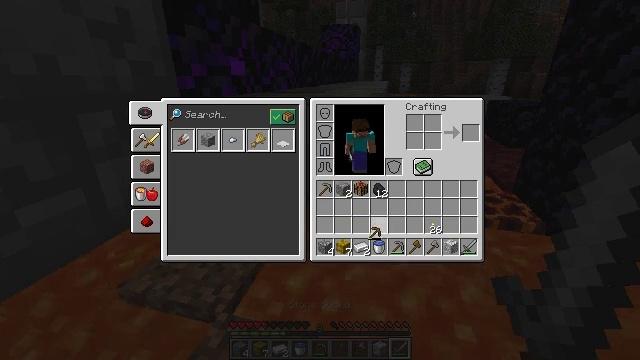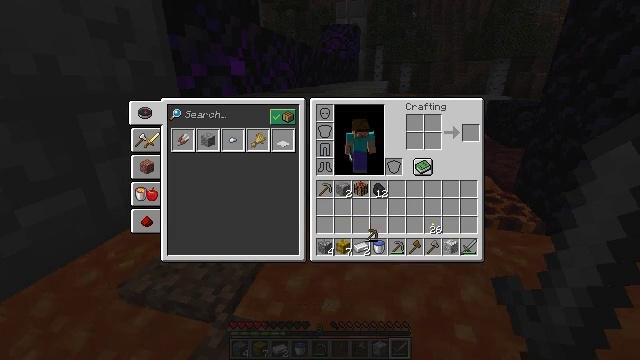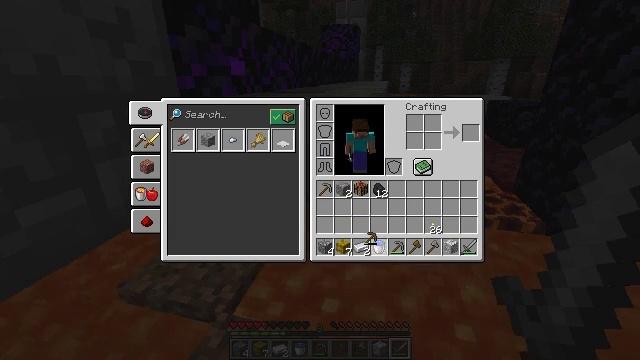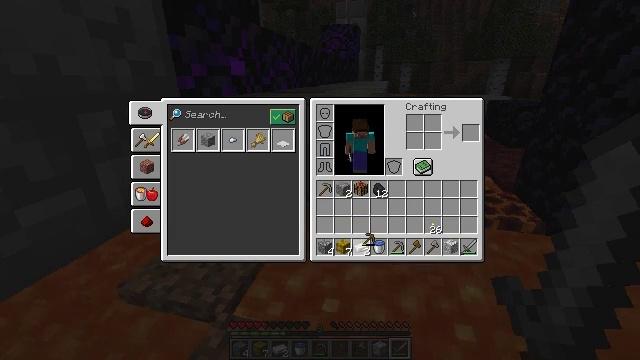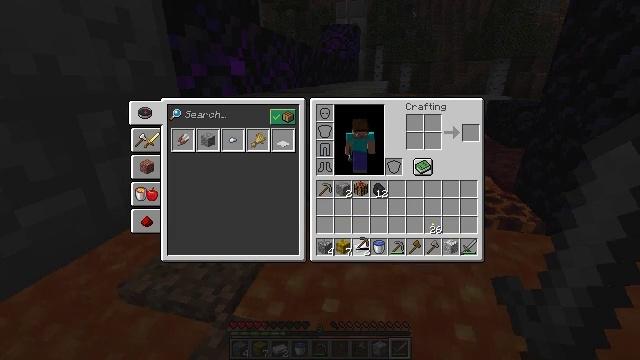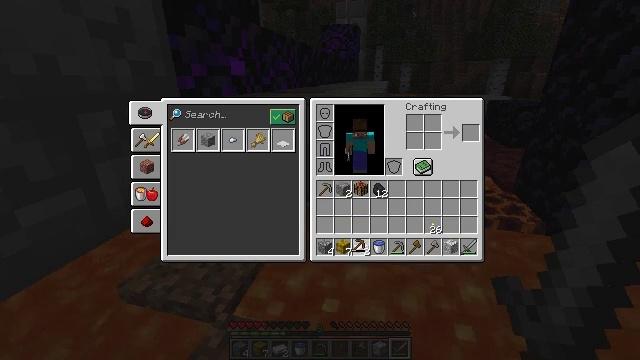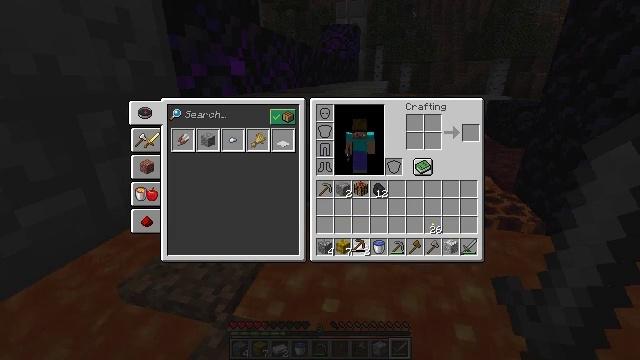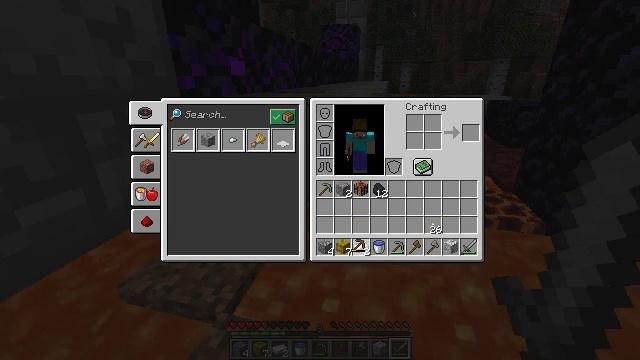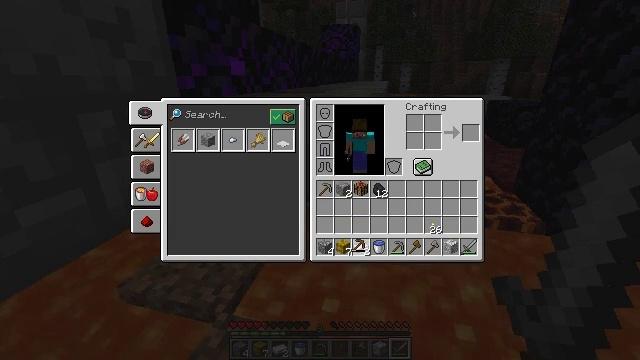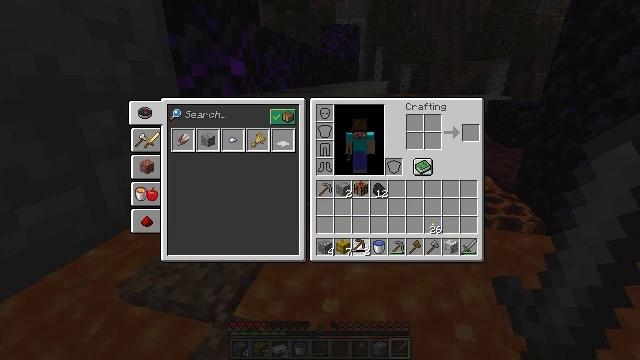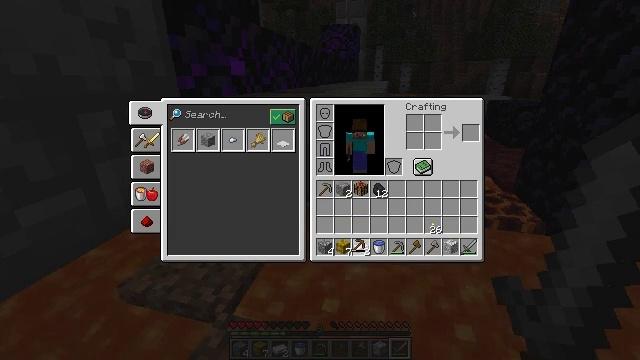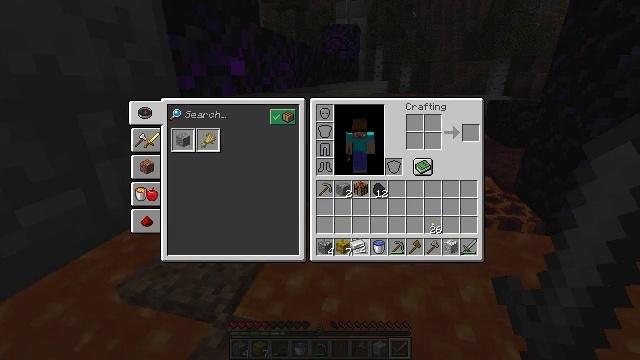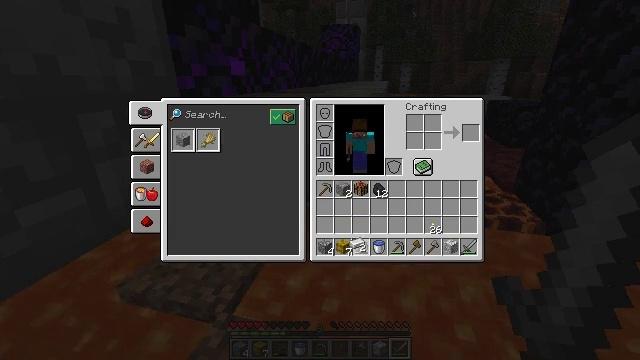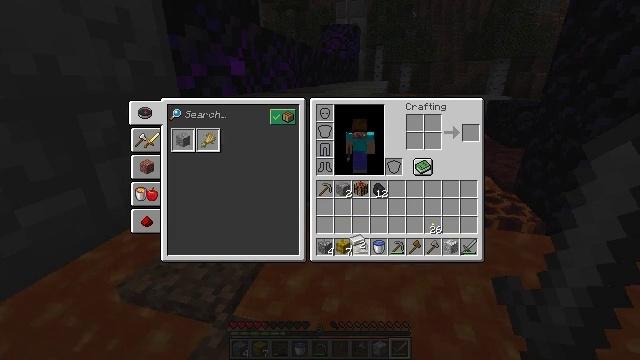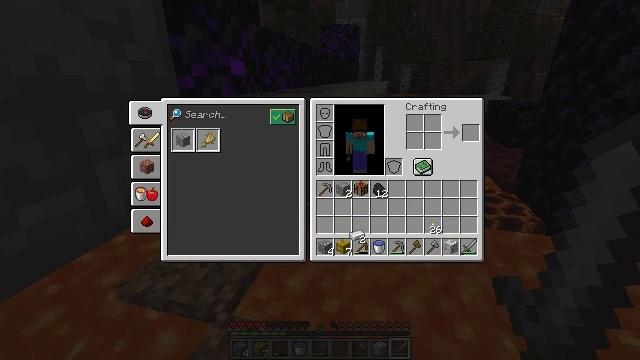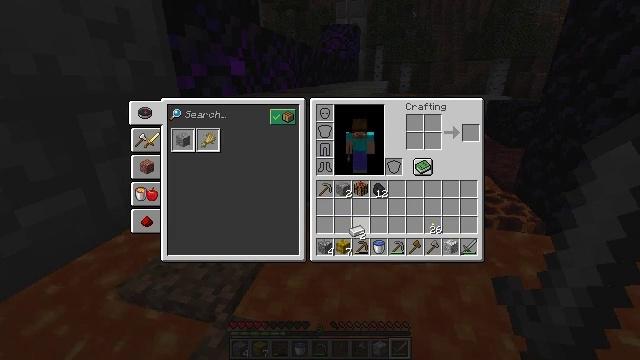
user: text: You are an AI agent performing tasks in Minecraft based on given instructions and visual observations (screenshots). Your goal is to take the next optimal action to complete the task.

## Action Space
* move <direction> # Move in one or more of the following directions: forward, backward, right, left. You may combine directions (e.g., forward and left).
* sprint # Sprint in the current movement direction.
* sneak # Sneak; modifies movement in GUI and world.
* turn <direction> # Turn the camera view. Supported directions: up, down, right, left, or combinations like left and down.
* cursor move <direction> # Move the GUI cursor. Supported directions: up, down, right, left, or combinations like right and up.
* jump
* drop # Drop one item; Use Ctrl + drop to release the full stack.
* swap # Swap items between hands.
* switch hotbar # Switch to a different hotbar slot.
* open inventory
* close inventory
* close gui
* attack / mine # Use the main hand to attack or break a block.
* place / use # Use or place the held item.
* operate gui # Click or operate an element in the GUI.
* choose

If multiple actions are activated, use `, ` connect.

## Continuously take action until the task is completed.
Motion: motion action
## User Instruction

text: Remove the mossy stone brick slab from its place.
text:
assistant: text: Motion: no_op
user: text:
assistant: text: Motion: no_op
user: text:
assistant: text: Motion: no_op
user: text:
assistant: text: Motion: no_op
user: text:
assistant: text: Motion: no_op
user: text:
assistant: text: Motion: no_op
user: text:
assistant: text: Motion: no_op
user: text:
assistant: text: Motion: attack / mine
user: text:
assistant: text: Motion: attack / mine
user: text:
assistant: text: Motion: attack / mine
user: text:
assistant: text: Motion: no_op
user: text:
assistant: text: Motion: no_op
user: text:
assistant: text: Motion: no_op
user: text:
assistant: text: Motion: no_op
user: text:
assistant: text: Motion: no_op
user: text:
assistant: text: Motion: no_op
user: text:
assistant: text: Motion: no_op
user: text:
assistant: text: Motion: no_op
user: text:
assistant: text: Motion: no_op
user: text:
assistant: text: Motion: no_op
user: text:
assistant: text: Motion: no_op
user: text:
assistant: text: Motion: attack / mine
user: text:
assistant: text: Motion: attack / mine
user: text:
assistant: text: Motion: attack / mine
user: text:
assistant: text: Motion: attack / mine
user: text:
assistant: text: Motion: no_op
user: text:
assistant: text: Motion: no_op
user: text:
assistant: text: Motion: no_op
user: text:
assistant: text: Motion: no_op
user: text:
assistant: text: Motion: no_op